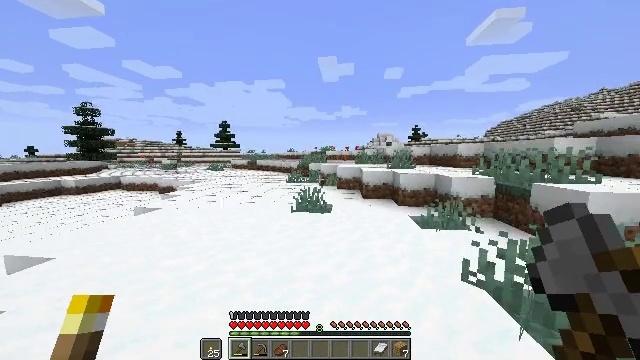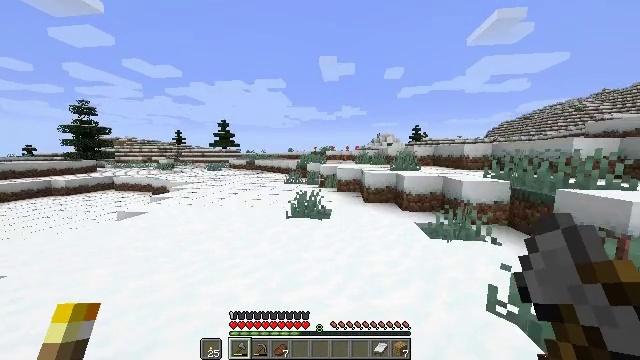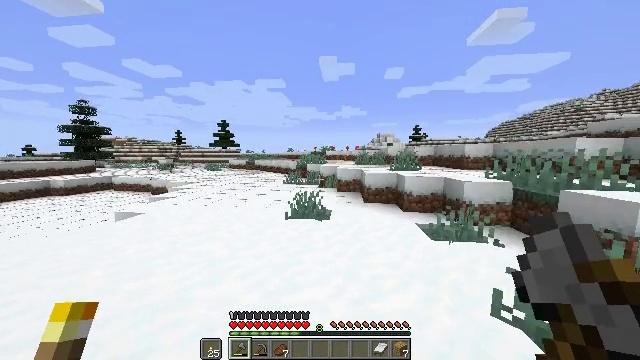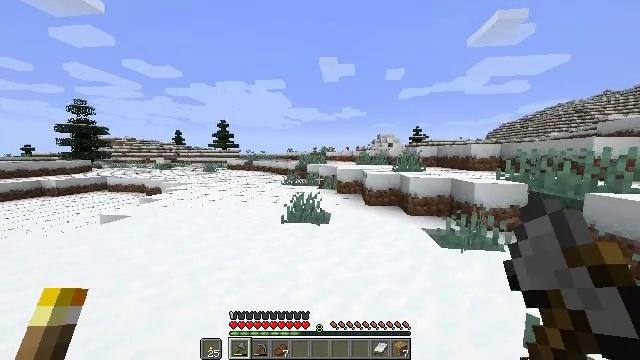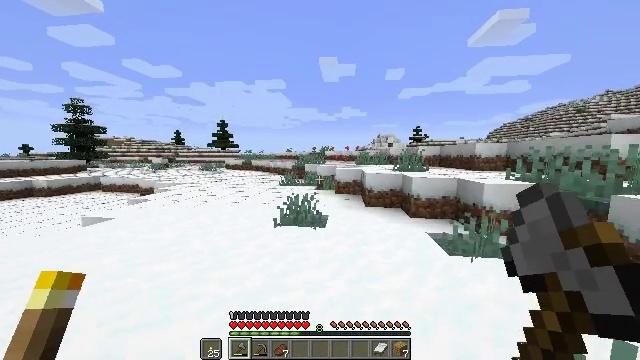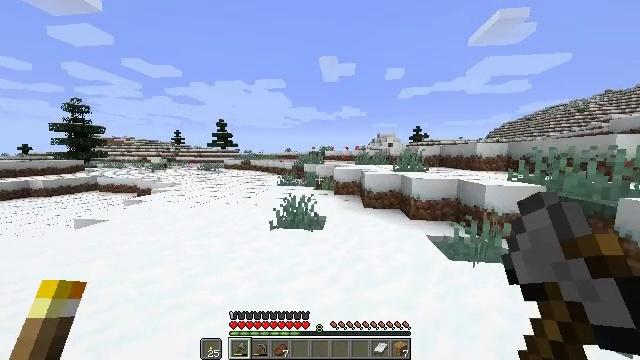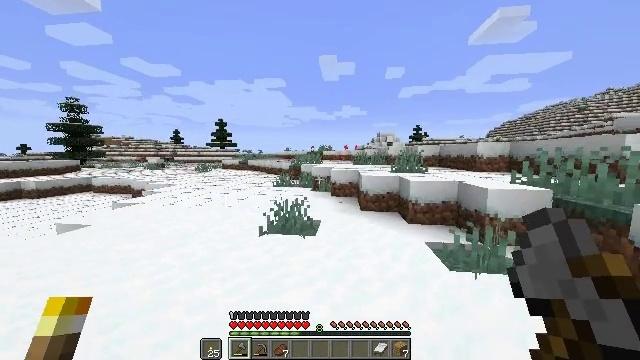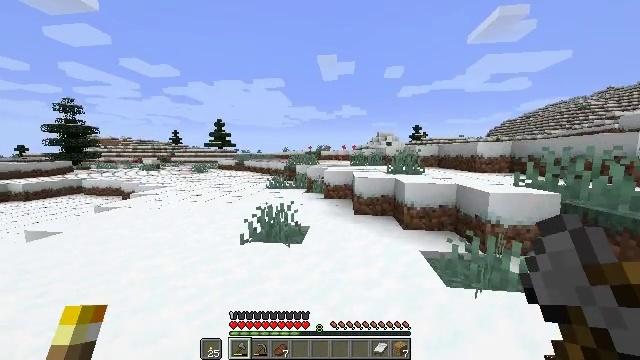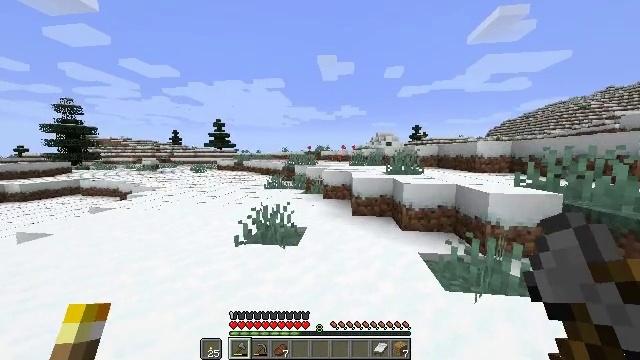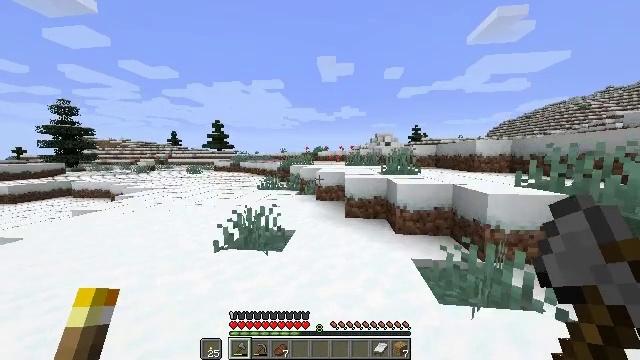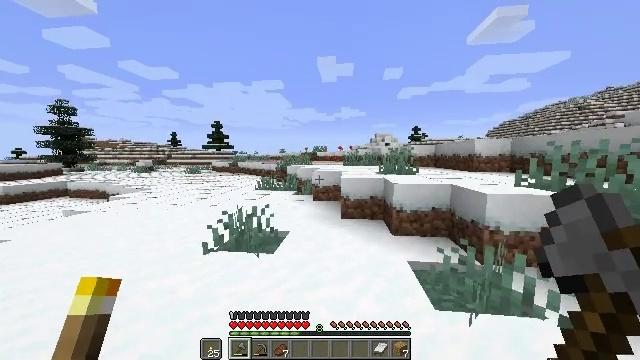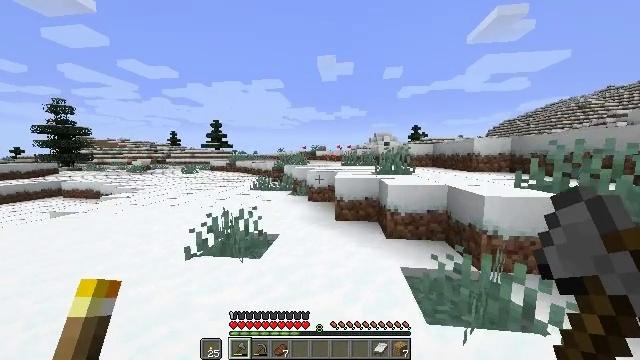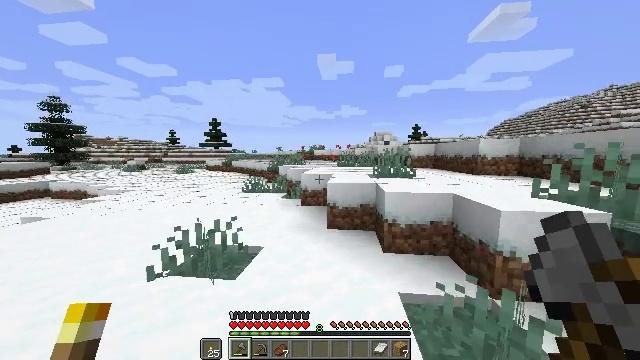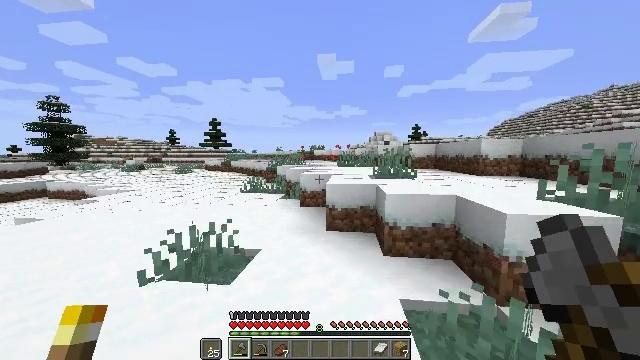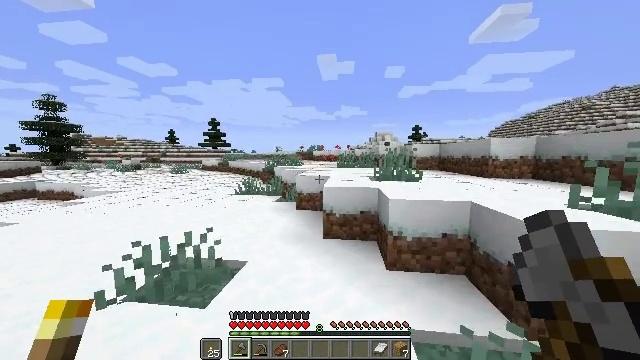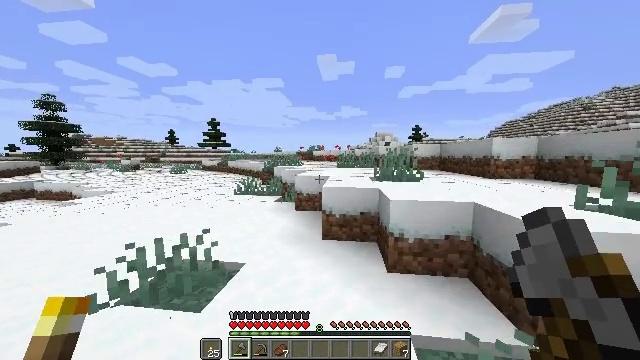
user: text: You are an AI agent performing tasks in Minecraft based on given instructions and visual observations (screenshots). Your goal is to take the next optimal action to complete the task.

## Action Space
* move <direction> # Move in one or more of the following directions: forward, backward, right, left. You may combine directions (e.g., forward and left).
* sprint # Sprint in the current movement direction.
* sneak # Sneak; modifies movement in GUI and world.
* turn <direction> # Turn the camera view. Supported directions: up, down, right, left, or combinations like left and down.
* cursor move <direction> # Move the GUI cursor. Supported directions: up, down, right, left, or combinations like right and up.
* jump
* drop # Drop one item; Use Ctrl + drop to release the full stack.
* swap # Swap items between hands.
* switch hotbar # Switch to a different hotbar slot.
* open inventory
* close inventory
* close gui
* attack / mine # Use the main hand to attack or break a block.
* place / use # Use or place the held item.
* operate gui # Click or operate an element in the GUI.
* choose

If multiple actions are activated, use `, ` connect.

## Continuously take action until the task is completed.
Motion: motion action
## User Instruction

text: Break the white carpet block.
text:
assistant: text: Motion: move forward, sprint
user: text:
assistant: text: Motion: move forward, sprint
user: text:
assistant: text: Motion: move forward, sprint
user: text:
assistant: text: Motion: move forward and move right, sprint
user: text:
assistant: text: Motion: move forward and move right, sprint
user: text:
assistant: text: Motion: move forward and move right, sprint
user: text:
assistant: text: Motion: move forward and move right, sprint
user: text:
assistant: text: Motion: move forward and move right, sprint
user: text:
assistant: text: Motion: move forward and move right, sprint
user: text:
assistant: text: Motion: move forward and move right, sprint
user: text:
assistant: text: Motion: move forward, sprint
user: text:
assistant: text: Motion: move forward, sprint
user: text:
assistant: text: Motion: move forward, sprint
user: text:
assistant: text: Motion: move forward, sprint
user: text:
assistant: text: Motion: move forward, sprint
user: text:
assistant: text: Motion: move forward, sprint
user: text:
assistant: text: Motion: move forward, sprint
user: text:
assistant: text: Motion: move forward, sprint
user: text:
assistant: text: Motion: move forward, sprint
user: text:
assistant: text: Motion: move forward, sprint
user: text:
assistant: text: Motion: move forward, sprint
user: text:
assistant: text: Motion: move forward, sprint
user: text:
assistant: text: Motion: move forward, sprint
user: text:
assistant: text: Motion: move forward and move right, sprint
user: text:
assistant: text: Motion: move forward and move right, sprint, jump
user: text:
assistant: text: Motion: move forward and move right, sprint, jump
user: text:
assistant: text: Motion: move forward and move right, sprint, jump
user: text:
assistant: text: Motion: move forward and move right, sprint, jump
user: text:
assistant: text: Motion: move forward and move right, sprint, jump
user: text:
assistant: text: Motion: move forward and move right, sprint